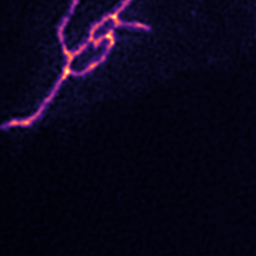
Label: Super-resolution ER image